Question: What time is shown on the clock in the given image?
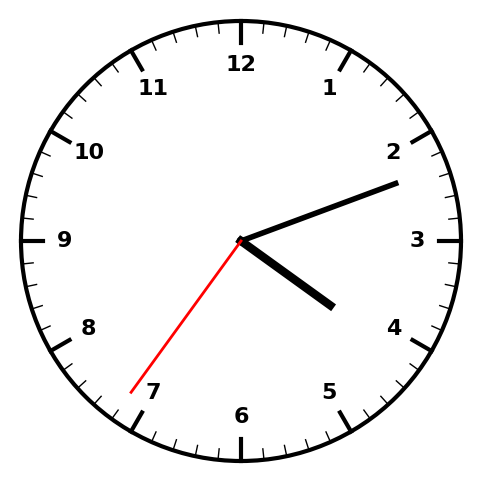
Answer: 04:11:36